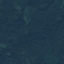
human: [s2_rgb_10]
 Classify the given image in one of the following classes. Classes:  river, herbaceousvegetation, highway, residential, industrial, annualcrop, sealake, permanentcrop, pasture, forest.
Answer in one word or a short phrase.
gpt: Forest